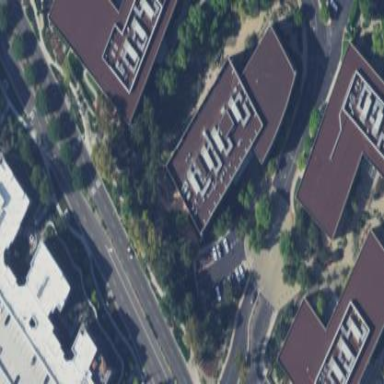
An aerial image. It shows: Office building with flat roof.